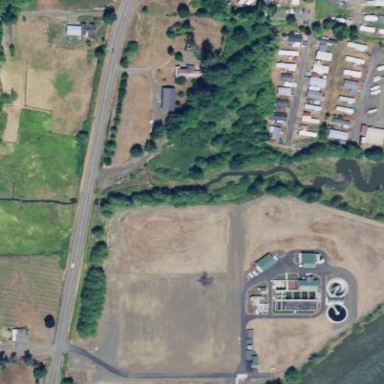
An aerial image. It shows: Wastewater plant surrounded by fence.